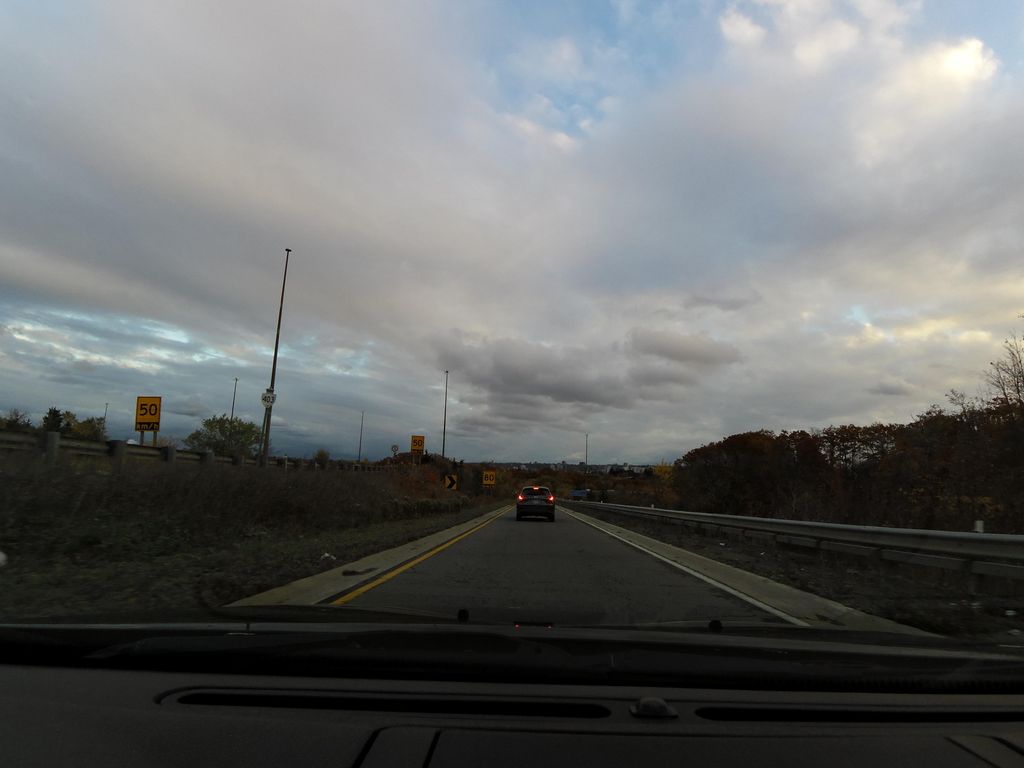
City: hamilton